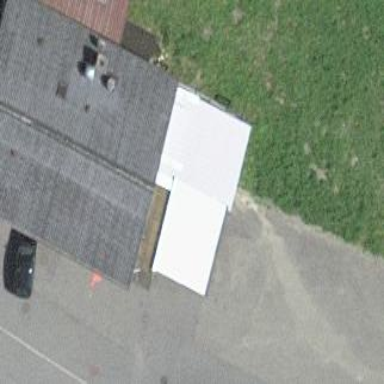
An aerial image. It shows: Restaurant in building.